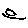
Label: cloud